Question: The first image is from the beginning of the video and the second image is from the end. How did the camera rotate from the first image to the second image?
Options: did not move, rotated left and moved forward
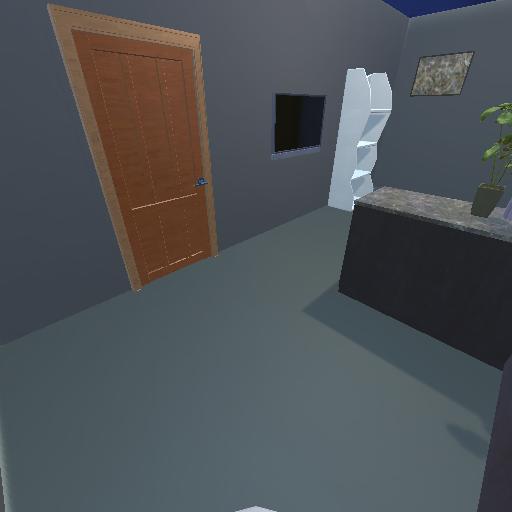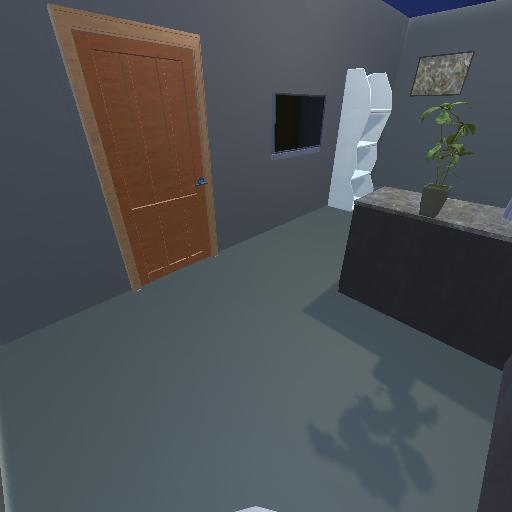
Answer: did not move